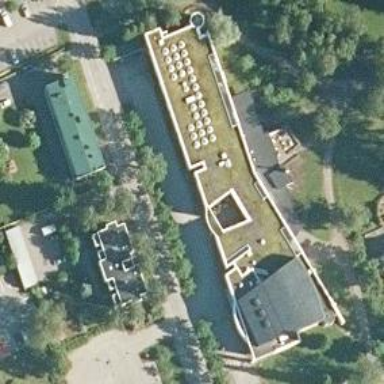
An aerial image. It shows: Archive facility.